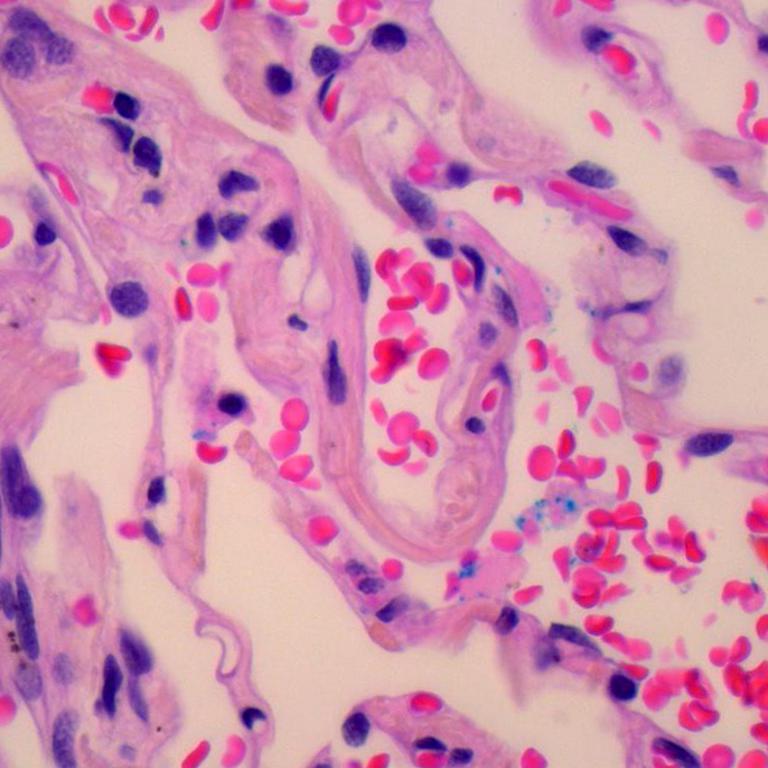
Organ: lung
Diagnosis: benign